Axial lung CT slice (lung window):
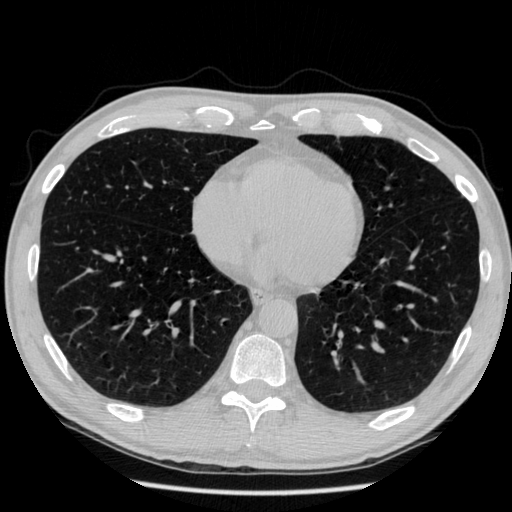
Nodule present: no